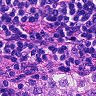
Metastatic tissue present: no